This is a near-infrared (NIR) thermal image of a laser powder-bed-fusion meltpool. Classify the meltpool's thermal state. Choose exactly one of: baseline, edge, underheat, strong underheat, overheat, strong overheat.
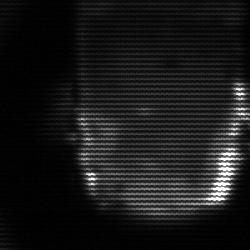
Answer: baseline